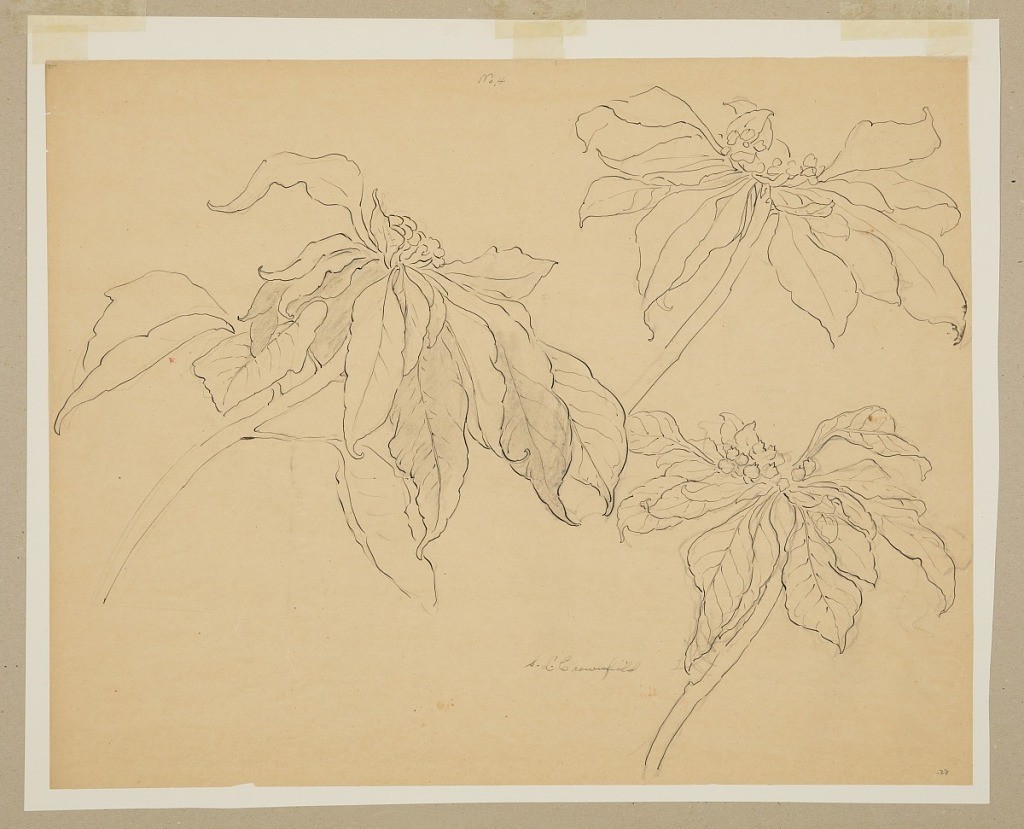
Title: Study of Poinsettias
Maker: Sophia L. Crownfield, American, 1862–1929
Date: early 20th century
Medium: Graphite, pen and ink on tracing paper
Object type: Drawing
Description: Horizontal sheet with three studies of poinsettias.